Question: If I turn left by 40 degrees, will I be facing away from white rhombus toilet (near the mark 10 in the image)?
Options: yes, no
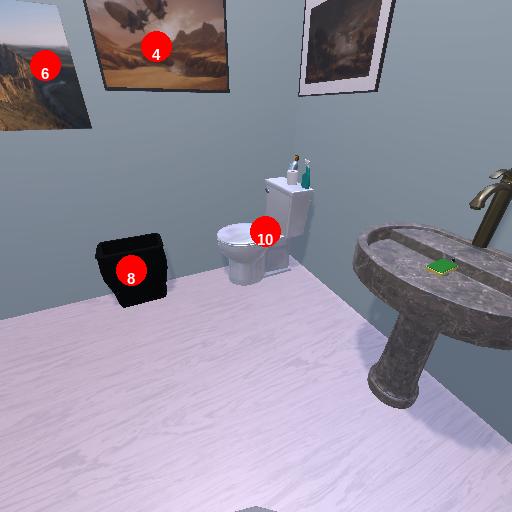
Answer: yes